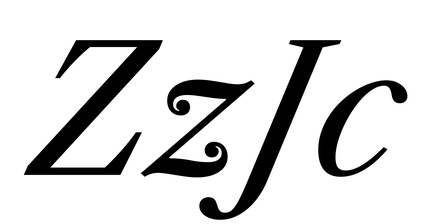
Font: LibreCaslonText-Italic_Italic